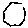
Label: hexagon